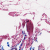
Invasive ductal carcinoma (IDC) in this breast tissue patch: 0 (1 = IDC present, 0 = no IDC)